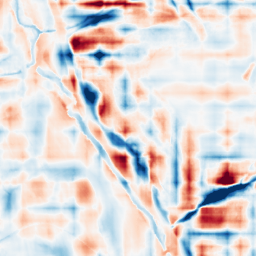
Category: wavelet
Decomposition family: wavelet_reverse_biorthogonal
Decomposition parameters: wavelet: rbio2.4
level: 5
Upsampling method: bilinear
Upsampling parameters: scale: 2
Upsampling scale: 2